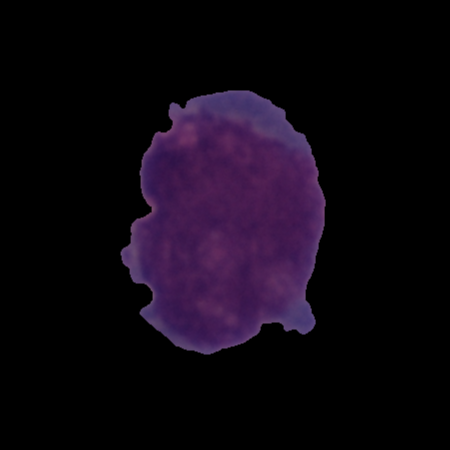
Label: cancer